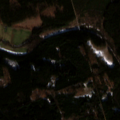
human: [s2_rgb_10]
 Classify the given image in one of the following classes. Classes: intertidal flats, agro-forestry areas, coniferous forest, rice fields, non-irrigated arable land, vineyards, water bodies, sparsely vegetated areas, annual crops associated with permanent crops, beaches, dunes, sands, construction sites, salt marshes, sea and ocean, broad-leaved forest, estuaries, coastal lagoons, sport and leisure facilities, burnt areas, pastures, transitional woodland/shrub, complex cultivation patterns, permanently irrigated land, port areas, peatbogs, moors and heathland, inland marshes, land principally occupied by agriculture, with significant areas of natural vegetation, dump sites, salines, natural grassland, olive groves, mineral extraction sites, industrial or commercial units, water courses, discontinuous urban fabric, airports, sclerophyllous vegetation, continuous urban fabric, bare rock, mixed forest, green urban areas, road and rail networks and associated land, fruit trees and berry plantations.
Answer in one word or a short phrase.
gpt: land principally occupied by agriculture, with significant areas of natural vegetation, coniferous forest, mixed forest, transitional woodland/shrub, inland marshes